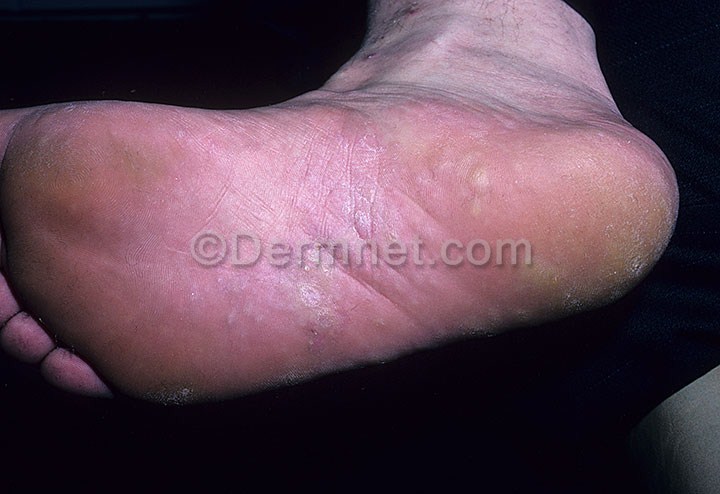
Disease: Psoriasis pictures Lichen Planus and related diseases